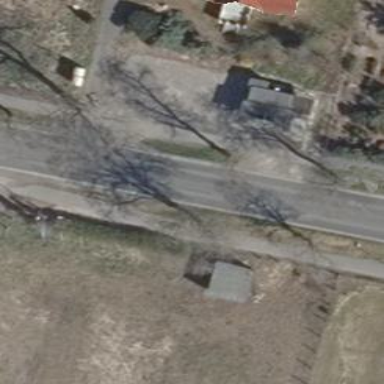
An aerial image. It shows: Avenue lined with deciduous broadleaved trees.